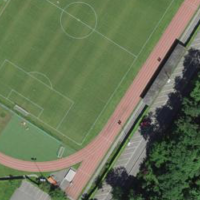
EUNIS habitat code: 53
Species observed at this site:
Muscicapa striata
Parus major
Fringilla coelebs
Turdus merula